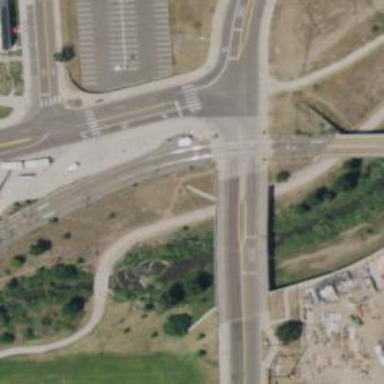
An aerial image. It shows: Railway crossing.